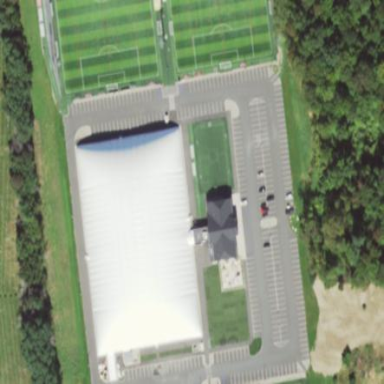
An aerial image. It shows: Sports center building.